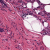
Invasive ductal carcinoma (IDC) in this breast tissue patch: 0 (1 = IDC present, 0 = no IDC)